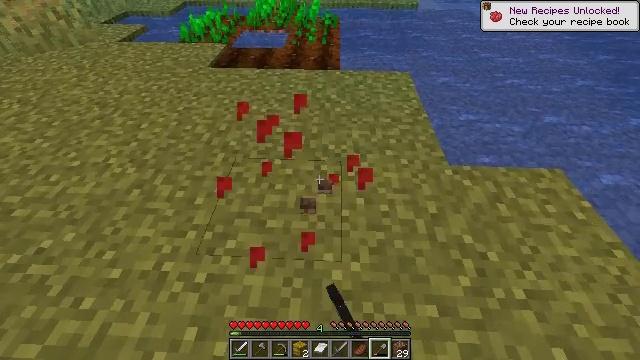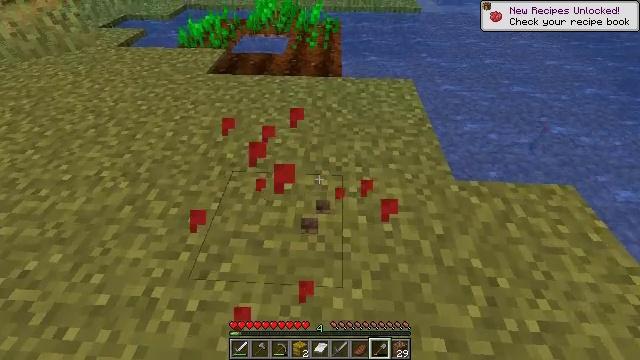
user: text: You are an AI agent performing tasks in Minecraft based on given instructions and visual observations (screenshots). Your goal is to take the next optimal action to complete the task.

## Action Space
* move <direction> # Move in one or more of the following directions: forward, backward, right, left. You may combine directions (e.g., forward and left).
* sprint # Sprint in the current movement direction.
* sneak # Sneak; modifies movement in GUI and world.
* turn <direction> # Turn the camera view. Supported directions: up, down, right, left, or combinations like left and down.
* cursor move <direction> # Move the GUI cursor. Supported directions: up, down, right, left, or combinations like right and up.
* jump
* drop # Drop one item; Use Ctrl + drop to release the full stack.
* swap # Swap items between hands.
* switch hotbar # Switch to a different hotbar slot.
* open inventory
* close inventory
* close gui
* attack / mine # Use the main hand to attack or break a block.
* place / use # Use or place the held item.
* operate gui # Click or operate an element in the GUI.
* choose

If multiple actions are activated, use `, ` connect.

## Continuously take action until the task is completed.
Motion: motion action
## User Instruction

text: Break the poppy plant.
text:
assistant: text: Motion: move forward
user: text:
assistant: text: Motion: no_op